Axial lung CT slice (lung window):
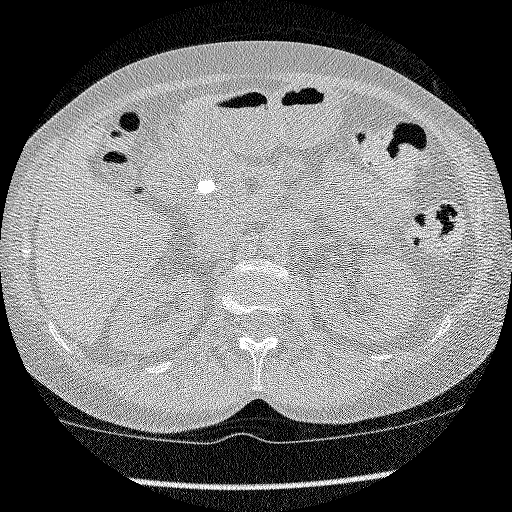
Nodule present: no